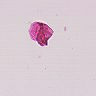
Metastatic tissue present: no